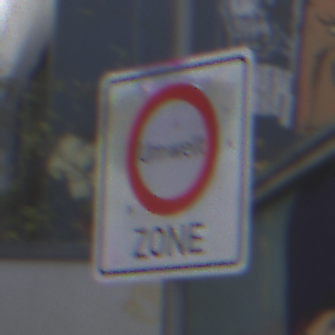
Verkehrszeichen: BeginnUmweltzone
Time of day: MorningAfternoon
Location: Outdoor (Urban)
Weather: PartlyCloudy
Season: NotSpecified
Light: Natural